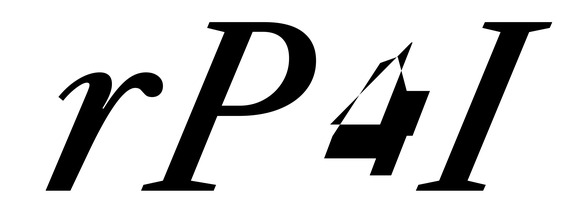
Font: LibreCaslonText-Italic_Medium_Italic